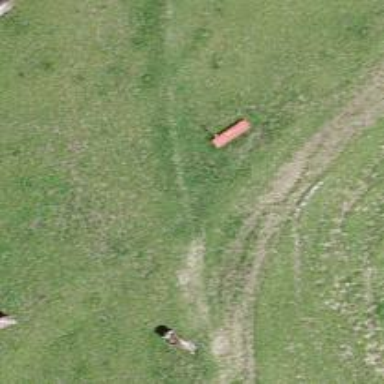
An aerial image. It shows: Red bench.